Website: crate-barrel
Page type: receipt
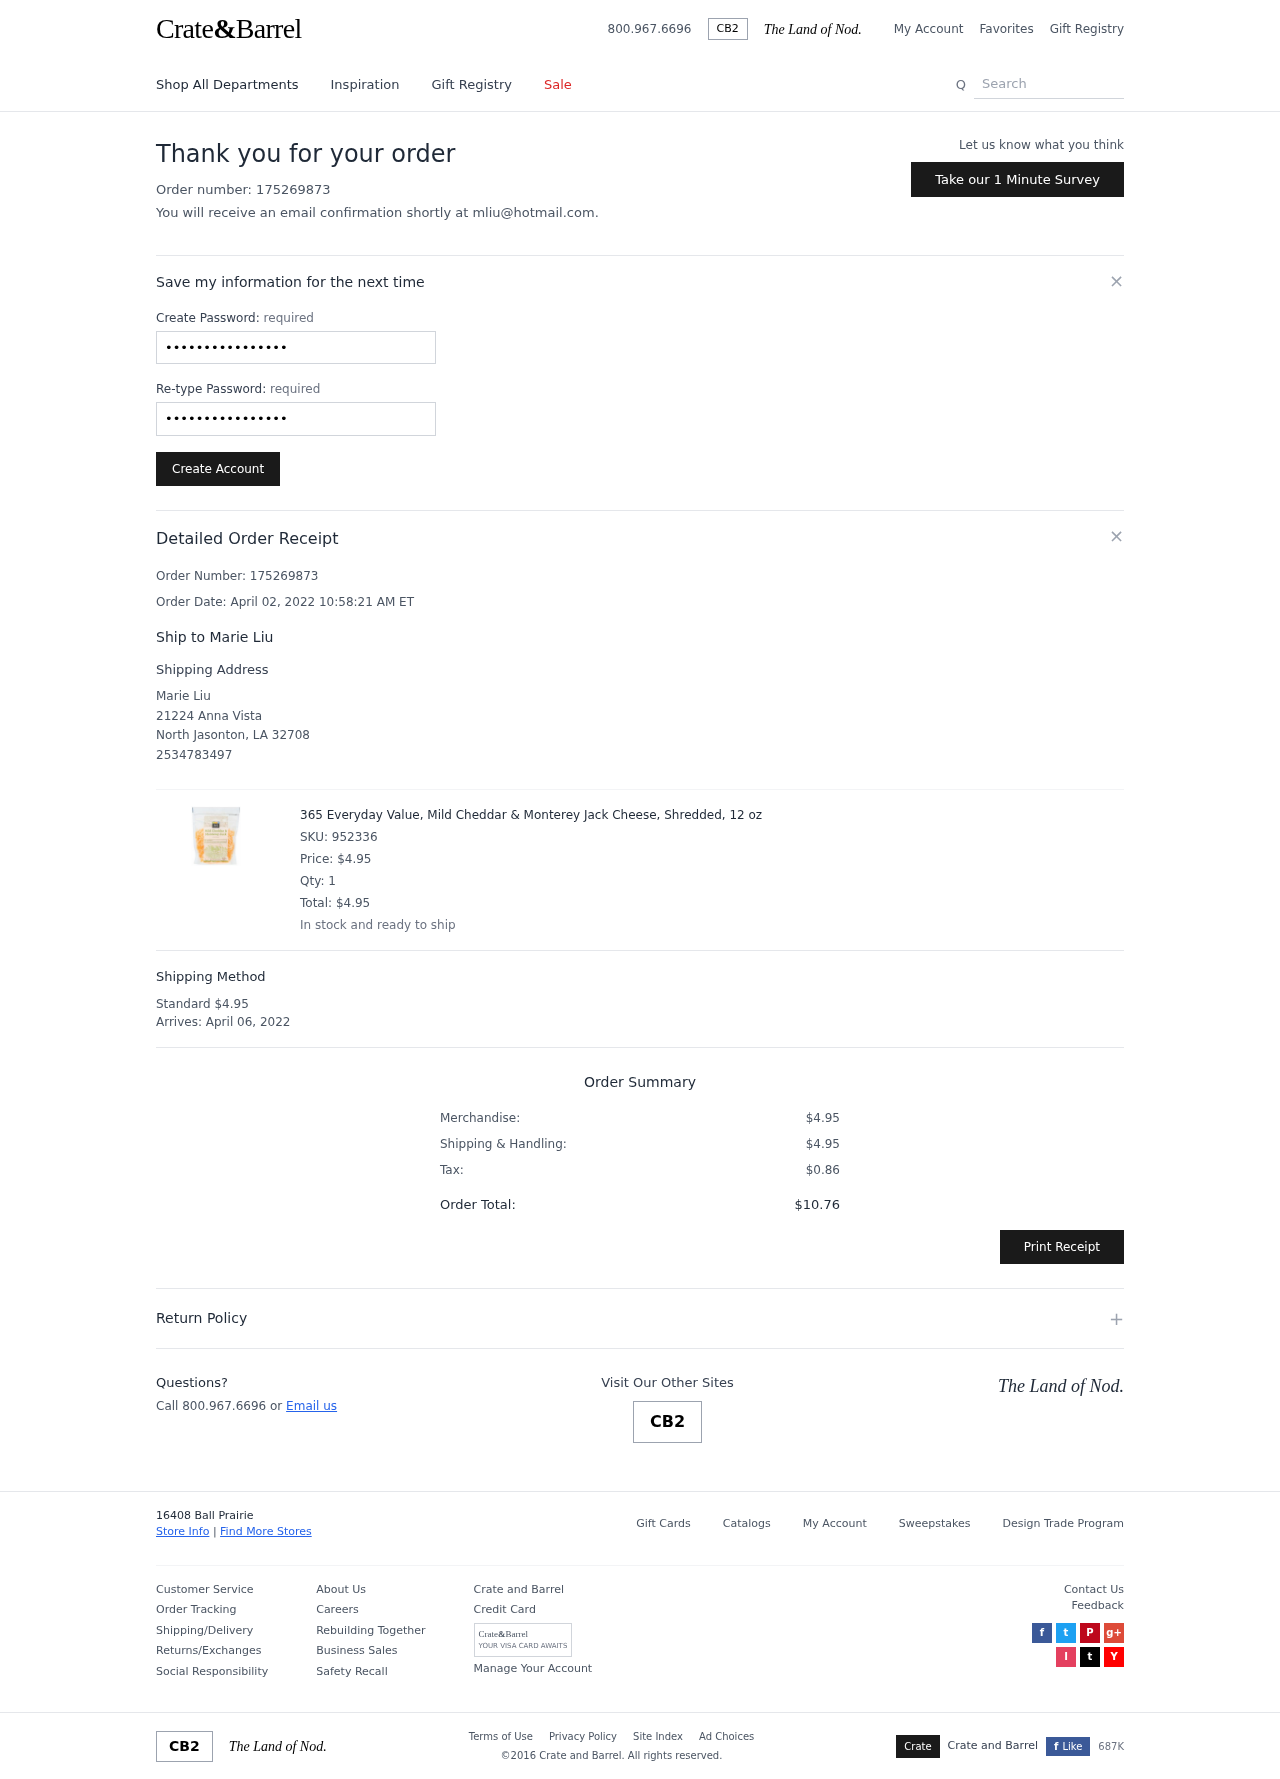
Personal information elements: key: PII_CITY
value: North Jasonton
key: PII_EMAIL
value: mliu@hotmail.com
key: PII_FULLNAME
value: Marie Liu
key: PII_FULLNAME
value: Ship to Marie Liu
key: PII_PHONE
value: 2534783497
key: PII_POSTCODE
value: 32708
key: PII_STATE_ABBR
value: LA
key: PII_STREET
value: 21224 Anna Vista
Product elements: key: PRODUCT1_NAME
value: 365 Everyday Value, Mild Cheddar & Monterey Jack Cheese, Shredded, 12 oz
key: PRODUCT1_PRICE
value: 4.95
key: PRODUCT1_QUANTITY
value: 1
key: PRODUCT1_SKU
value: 952336
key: PRODUCT1_TOTAL
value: $4.95
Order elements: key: ORDER_ID
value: Order Number: 175269873
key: ORDER_ID
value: Order number: 175269873
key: ORDER_DATE
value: Order Date: April 02, 2022 10:58:21 AM ET
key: ORDER_SHIPPING_COST
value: $4.95
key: ORDER_DELIVERY_DATE
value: April 06, 2022
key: ORDER_SUBTOTAL
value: $4.95
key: ORDER_TAX
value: $0.86
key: ORDER_TOTAL
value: $10.76
Search elements: key: HEADER_SEARCH
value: Search